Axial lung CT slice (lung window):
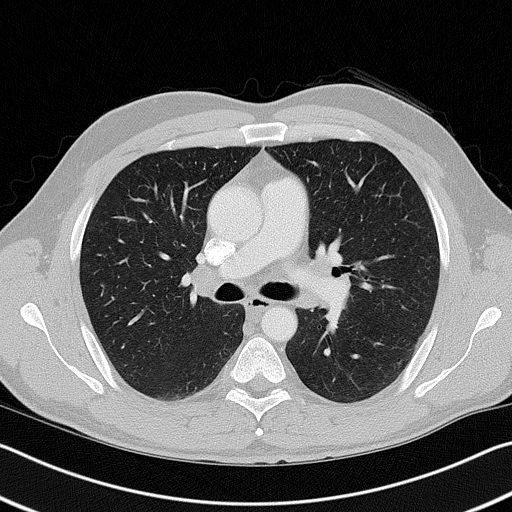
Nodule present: no